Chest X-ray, AP view. Patient: 18 years old, sex F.
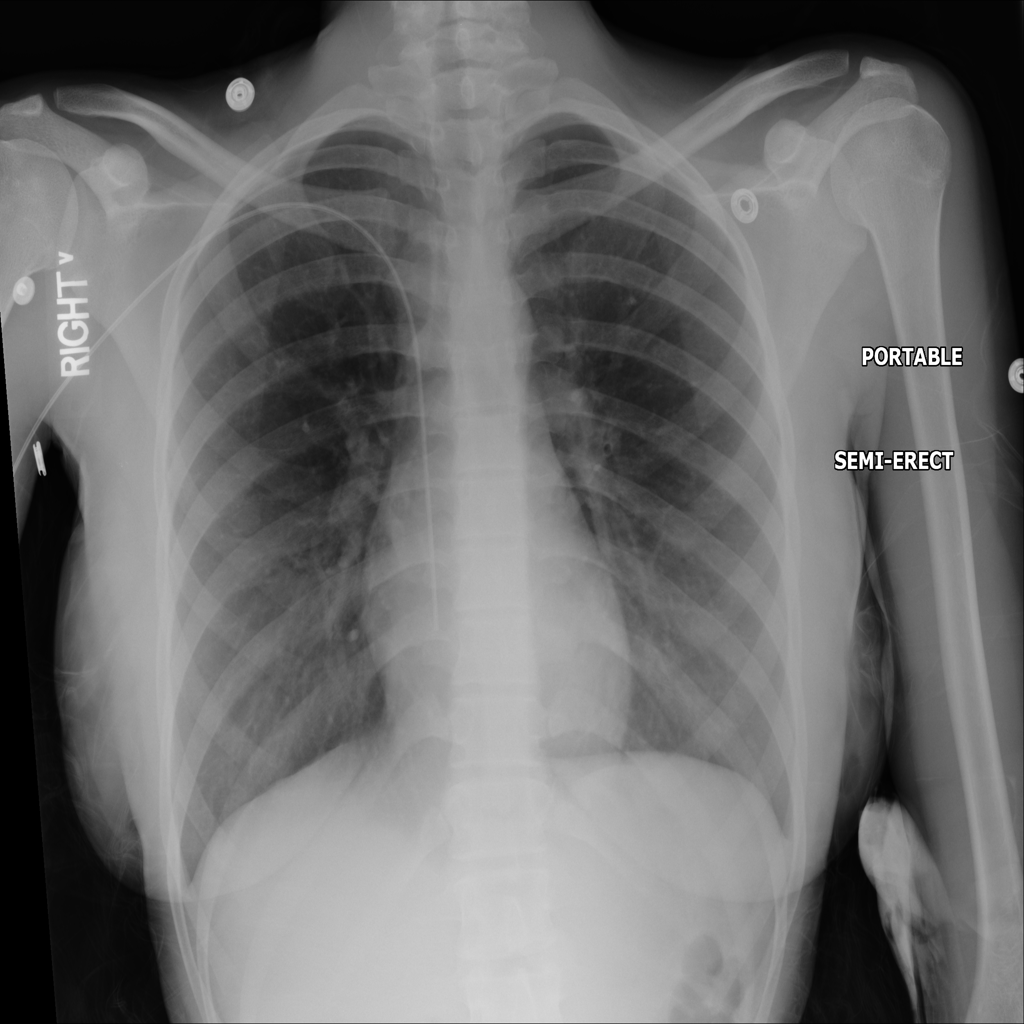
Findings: No Finding